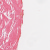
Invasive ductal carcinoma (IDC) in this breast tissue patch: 0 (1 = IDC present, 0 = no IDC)